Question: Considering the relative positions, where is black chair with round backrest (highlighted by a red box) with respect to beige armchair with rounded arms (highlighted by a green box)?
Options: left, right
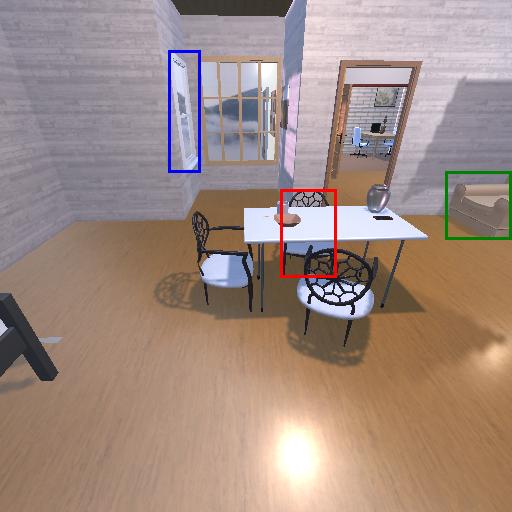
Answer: left